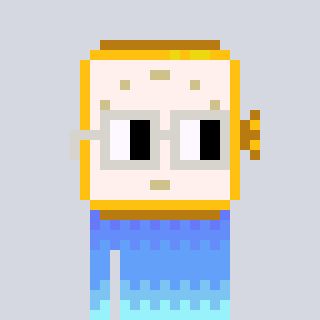
a pixel art character with square light gray glasses, a watch-shaped head and a blue-colored body on a cool background